Question: I have a data with multiple lines that are similar. They are latest results in games and for example if there are 3 goals that are scored in the game, that would mean 3 lines.

I want to distinct one game one line. But the distinct lines have to be the newest (firstOrDefault?)
I do want to show both status=Confirmed and status=Open but obviously i don't want to show the same game both "Confirmed" and "Open"
So i want to group by both columns "Hometeam" and "outteam". But for same game I would get 3 lines if there were 3 goals but i want the "newest line".
Could someone help me with this?
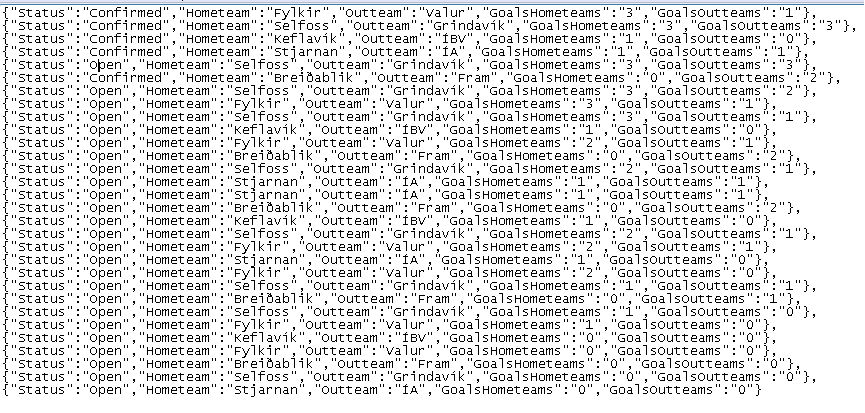
Answer: You could try something like this:
'''
data.GroupBy(d => new { Hometeam = d.Hometeam, Outteam = d.Outteam })
.Select(g => g.OrderBy(d => d.Status)
.ThenByDescending(d => d.GoalsHometeams + d.GoalsOutteams)
.First())
'''
1. Groups by the team combinations
2. For each group, finds the entry with the newest status (Confirmed comes before Open in alphabetical order)
3. If multiple with same status (i.e., multiple Open), finds entry with highest combined score.
4. Grabs the first result (which should be newest) per group.
Demo: <URL>
Sample Result:
'''
Current game status results:
Confirmed, Fylkir, Valur, 3, 1
Confirmed, Selfoss, Grindavik, 3, 3
Confirmed, Keflavik, IBV, 1, 0
Confirmed, Stjarnan, IA, 1, 1
Confirmed, Breioablik, Fram, 0, 2
'''